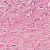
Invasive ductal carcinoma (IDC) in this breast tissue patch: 1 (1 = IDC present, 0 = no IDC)